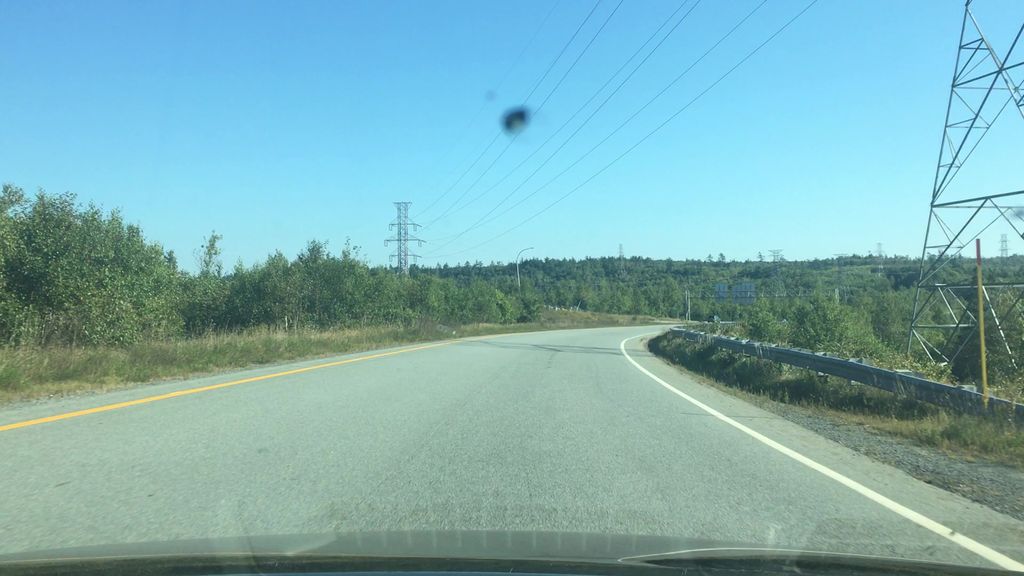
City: halifax